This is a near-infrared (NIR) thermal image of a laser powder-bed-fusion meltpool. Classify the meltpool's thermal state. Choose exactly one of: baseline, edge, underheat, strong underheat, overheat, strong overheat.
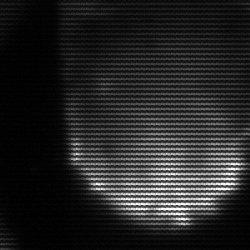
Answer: edge